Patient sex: F
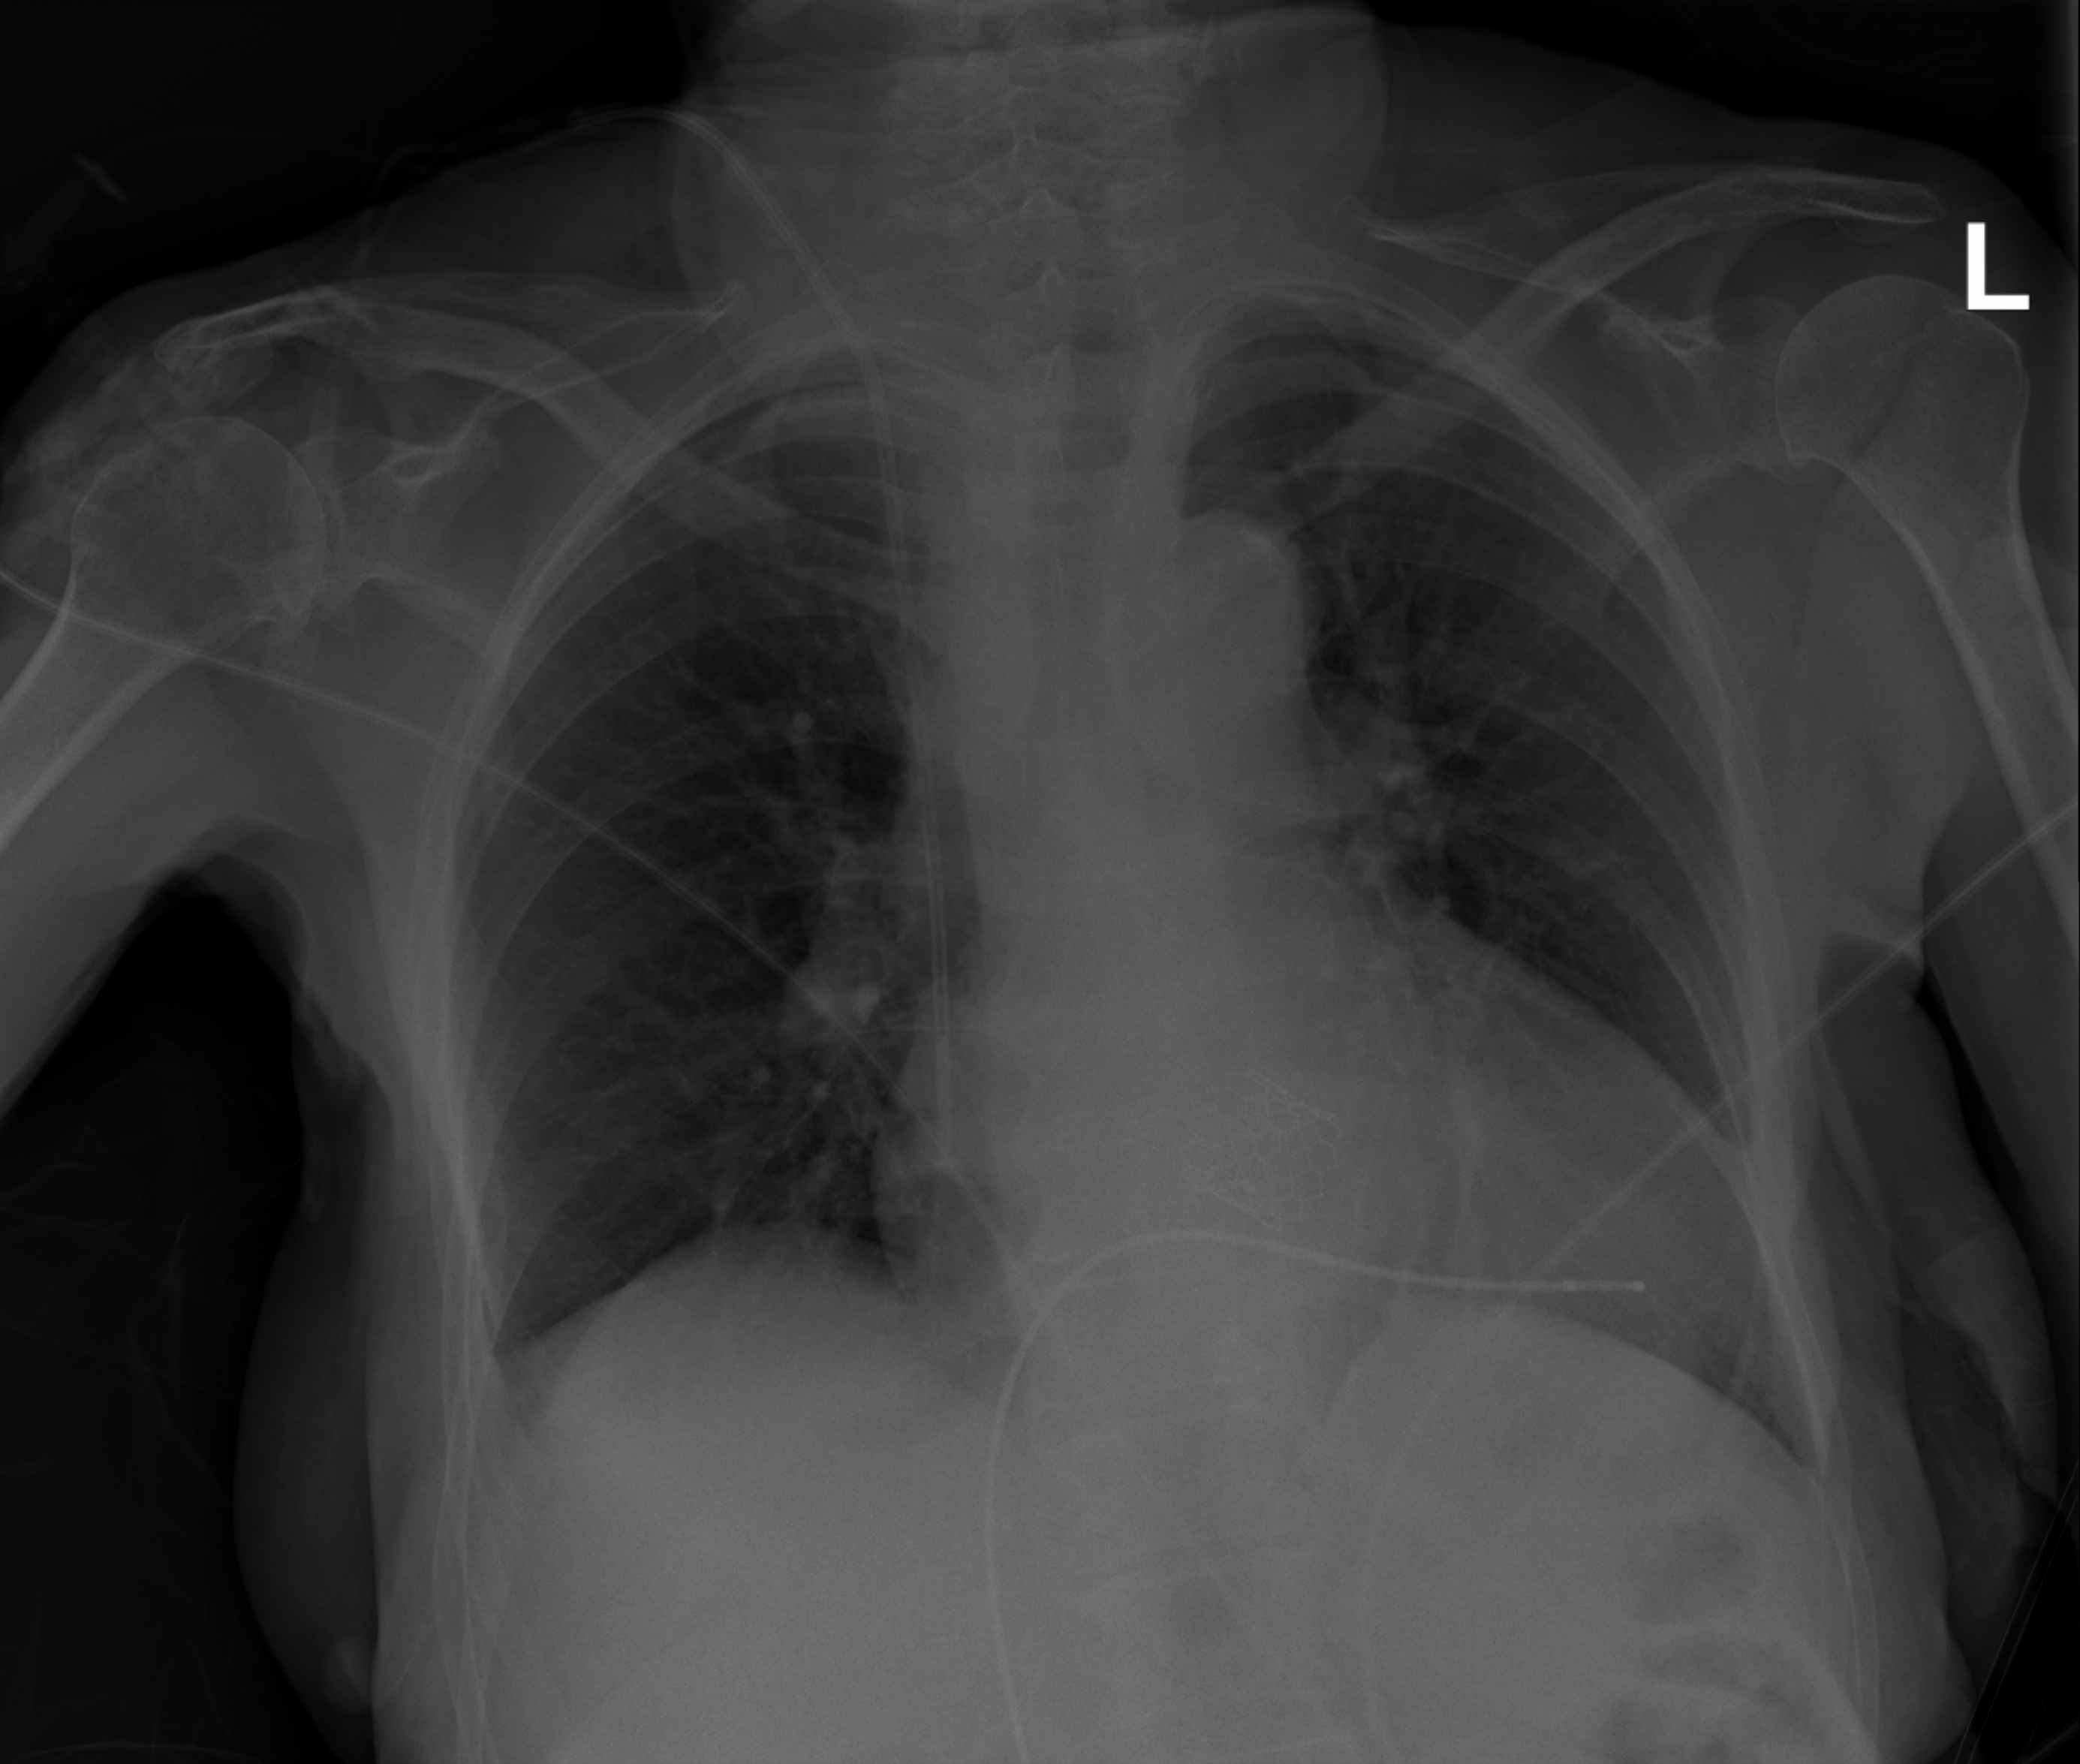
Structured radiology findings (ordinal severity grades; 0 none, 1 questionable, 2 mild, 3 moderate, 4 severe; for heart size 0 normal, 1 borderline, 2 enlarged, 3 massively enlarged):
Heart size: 3
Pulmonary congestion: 0
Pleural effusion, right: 2
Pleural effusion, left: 0
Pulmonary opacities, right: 0
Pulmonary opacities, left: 0
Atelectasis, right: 0
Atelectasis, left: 0